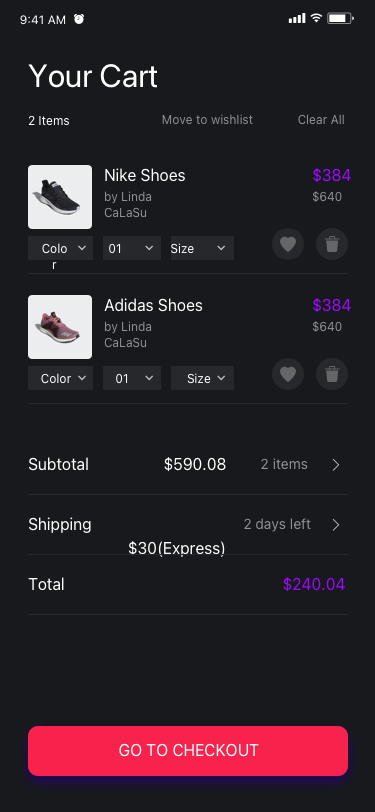
Text in this UI design:
Adidas Shoes
$384
$640
by Linda CaLaSu
Color
01
Size
$384
$640
by Linda CaLaSu
Color
01
Size
Nike Shoes
Your Cart
2 Items
Move to wishlist
Clear All
Subtotal
   $590.08
2 items
Shipping
   $30(Express)
2 days left
Total

3 items
$240.04
GO TO CHECKOUT
9:41 AM